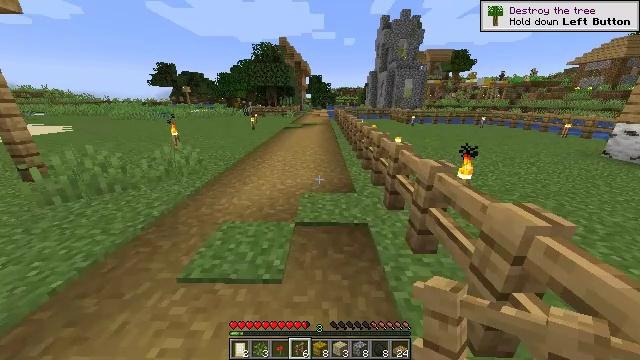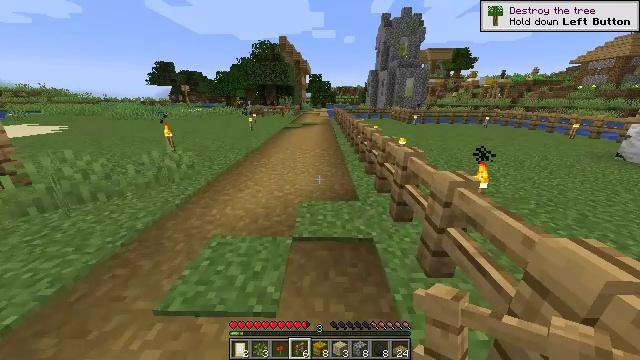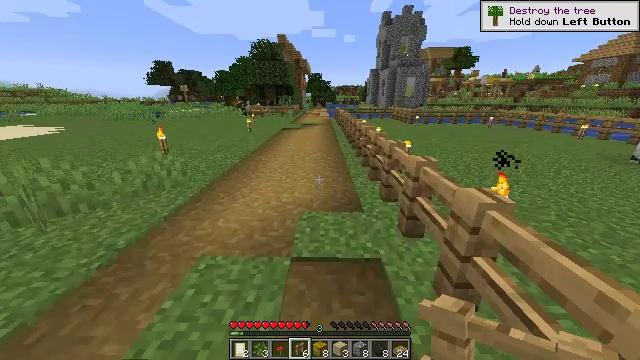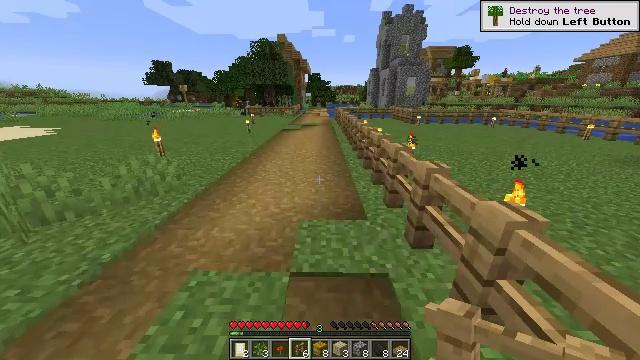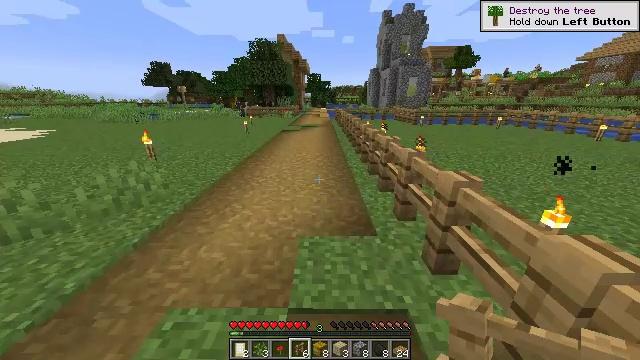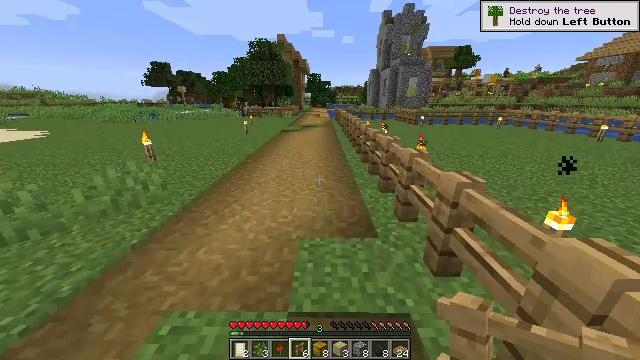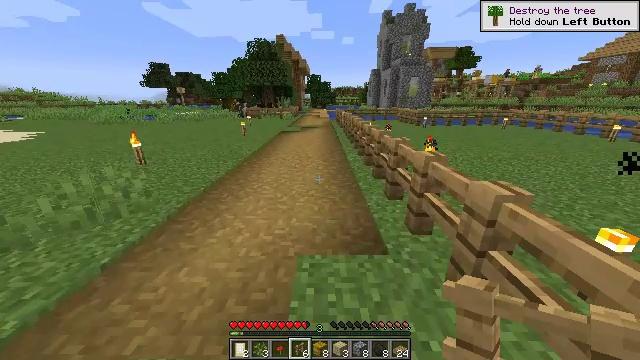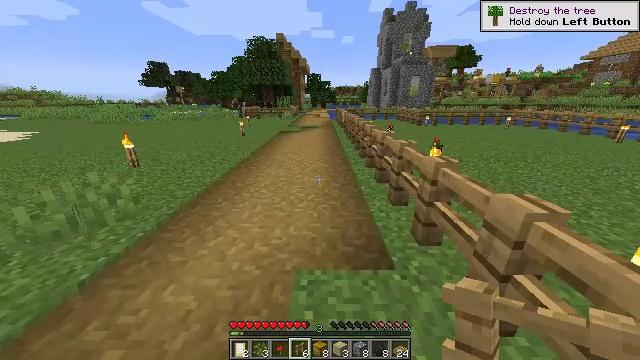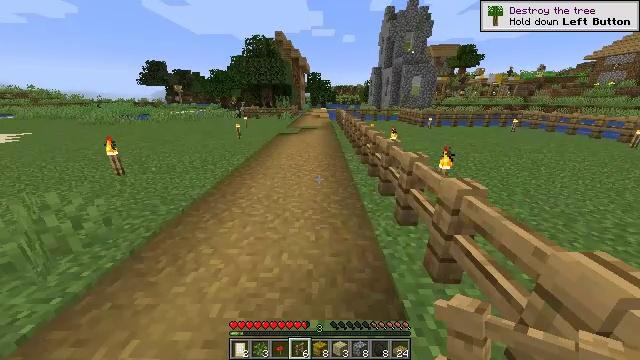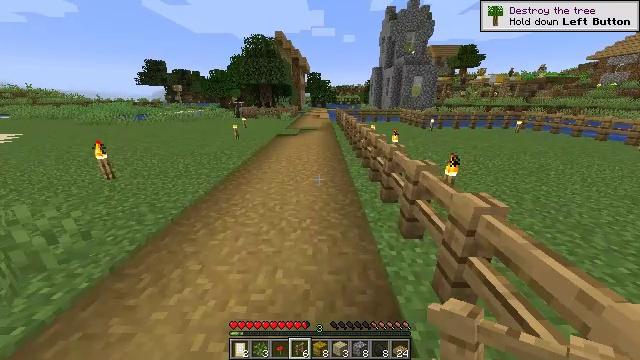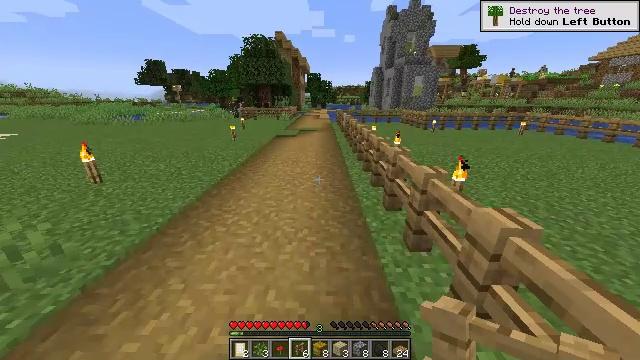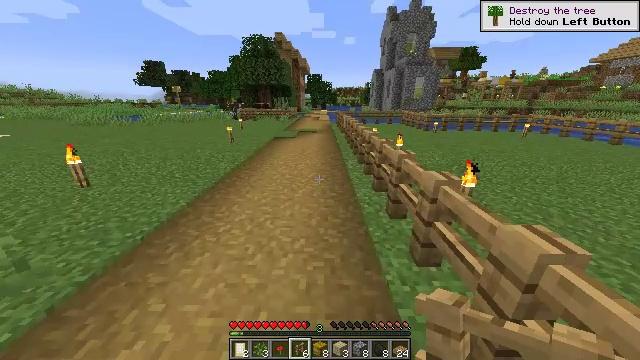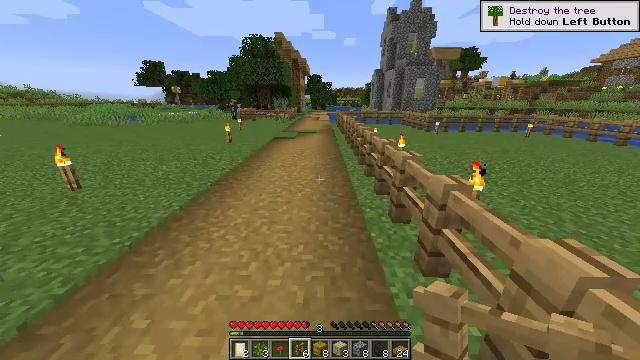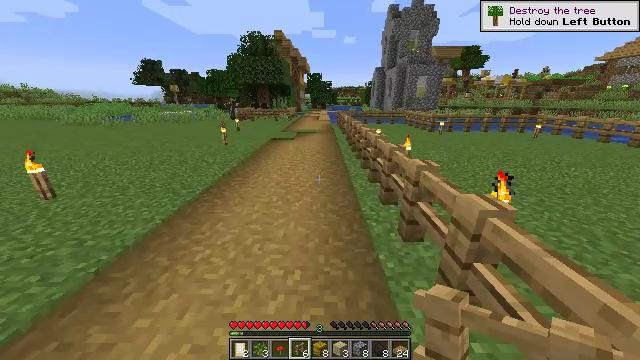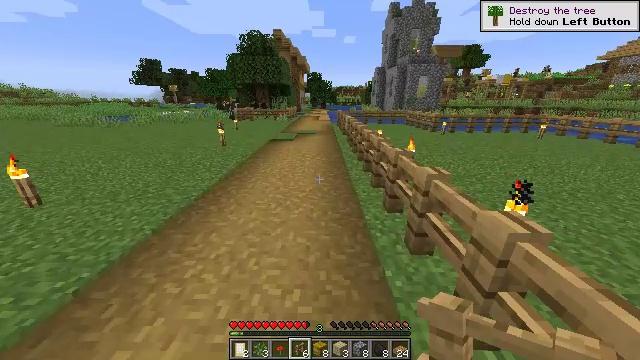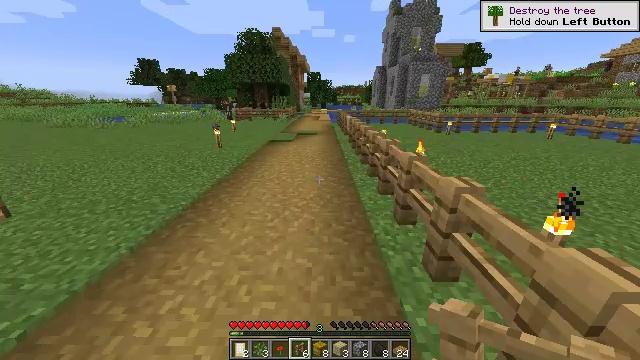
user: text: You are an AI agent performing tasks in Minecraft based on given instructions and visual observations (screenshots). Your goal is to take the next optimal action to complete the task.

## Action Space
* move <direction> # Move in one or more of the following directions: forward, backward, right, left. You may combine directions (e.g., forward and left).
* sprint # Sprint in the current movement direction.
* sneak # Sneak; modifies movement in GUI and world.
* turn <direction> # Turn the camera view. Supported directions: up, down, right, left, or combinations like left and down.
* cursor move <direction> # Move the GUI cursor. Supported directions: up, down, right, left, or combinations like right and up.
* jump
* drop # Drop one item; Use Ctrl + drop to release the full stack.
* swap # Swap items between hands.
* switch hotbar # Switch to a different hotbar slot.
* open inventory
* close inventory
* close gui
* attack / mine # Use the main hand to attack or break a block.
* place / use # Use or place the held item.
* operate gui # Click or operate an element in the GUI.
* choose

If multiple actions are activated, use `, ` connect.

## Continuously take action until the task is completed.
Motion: motion action
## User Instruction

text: Craft the birch fence gate with birch wood materials.
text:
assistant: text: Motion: move forward, sprint
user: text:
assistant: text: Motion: move forward, sprint
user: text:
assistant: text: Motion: move forward, sprint
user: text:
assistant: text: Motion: move forward, sprint
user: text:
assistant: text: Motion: move forward, sprint
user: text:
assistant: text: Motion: move forward, sprint
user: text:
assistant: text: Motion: move forward, sprint
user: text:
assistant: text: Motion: move forward, sprint
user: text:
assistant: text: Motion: move forward, sprint
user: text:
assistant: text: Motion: move forward, sprint
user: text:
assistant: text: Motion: move forward, sprint
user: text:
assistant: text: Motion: move forward, sprint
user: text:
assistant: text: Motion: move forward, sprint
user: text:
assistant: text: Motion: move forward, sprint
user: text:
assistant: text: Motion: move forward, sprint
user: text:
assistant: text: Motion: move forward, sprint
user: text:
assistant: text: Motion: move forward, sprint
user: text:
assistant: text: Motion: move forward, sprint
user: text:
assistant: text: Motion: move forward, sprint
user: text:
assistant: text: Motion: move forward, sprint
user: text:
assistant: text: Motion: move forward, sprint
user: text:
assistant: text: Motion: move forward, sprint
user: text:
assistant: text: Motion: move forward, sprint
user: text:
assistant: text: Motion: move forward, sprint
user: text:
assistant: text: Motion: move forward, sprint
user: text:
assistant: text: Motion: move forward, sprint
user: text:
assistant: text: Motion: move forward, sprint
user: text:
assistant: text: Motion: move forward, sprint
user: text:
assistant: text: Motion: move forward, sprint
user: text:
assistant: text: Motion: move forward, sprint